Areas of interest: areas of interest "Cultural Palace"
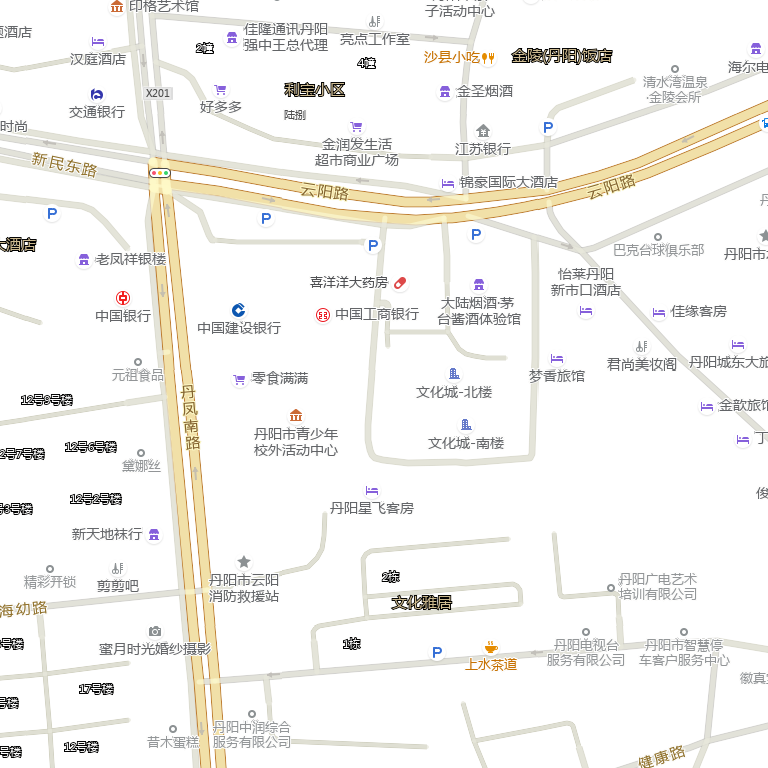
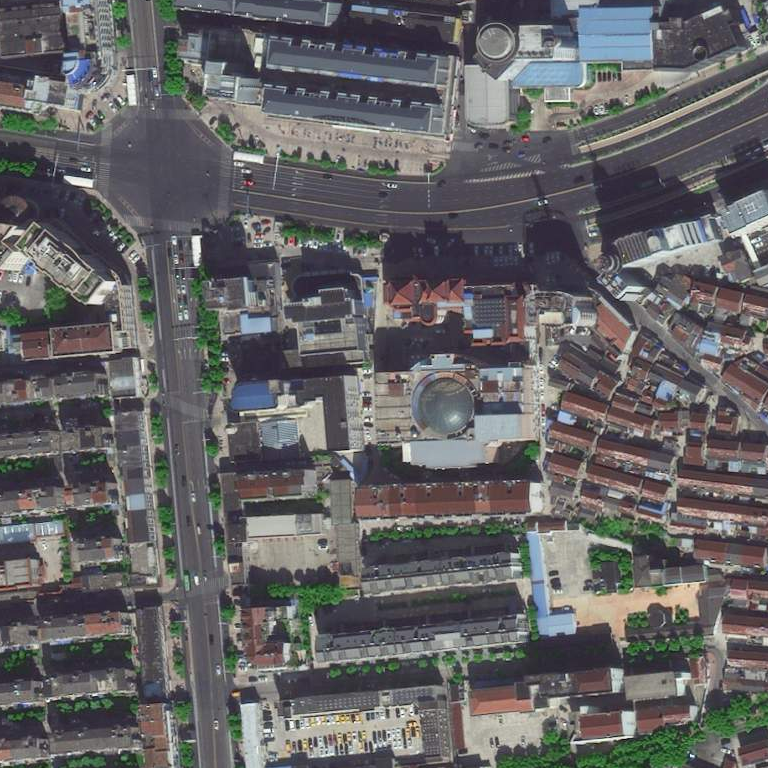